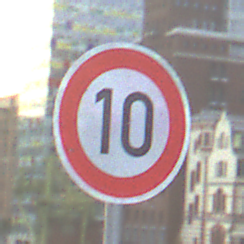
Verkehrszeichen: Geschwindigkeit10
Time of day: SunriseSunset
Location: Outdoor (Urban)
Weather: PartlyCloudy
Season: NotSpecified
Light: Natural